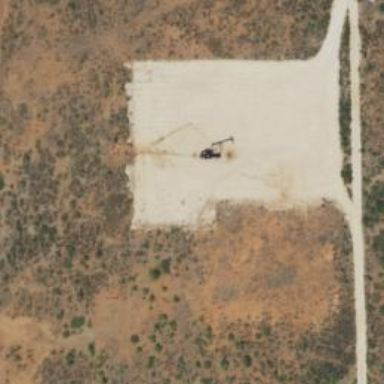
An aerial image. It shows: Petroleum well that is man-made.